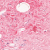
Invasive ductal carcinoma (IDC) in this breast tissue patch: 0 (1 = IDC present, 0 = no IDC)